Chest X-ray. View position: AP
Patient age: 41
Patient sex: M
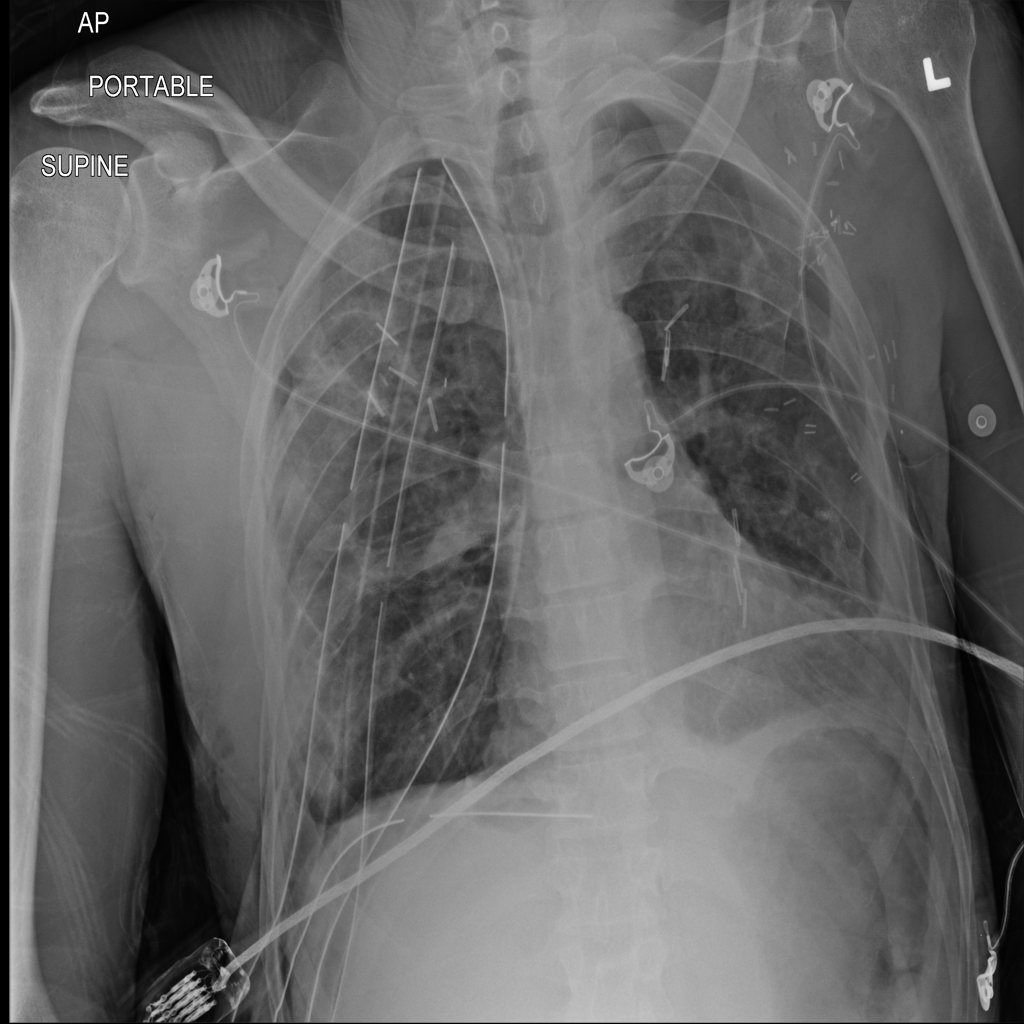
Finding: Pneumothorax